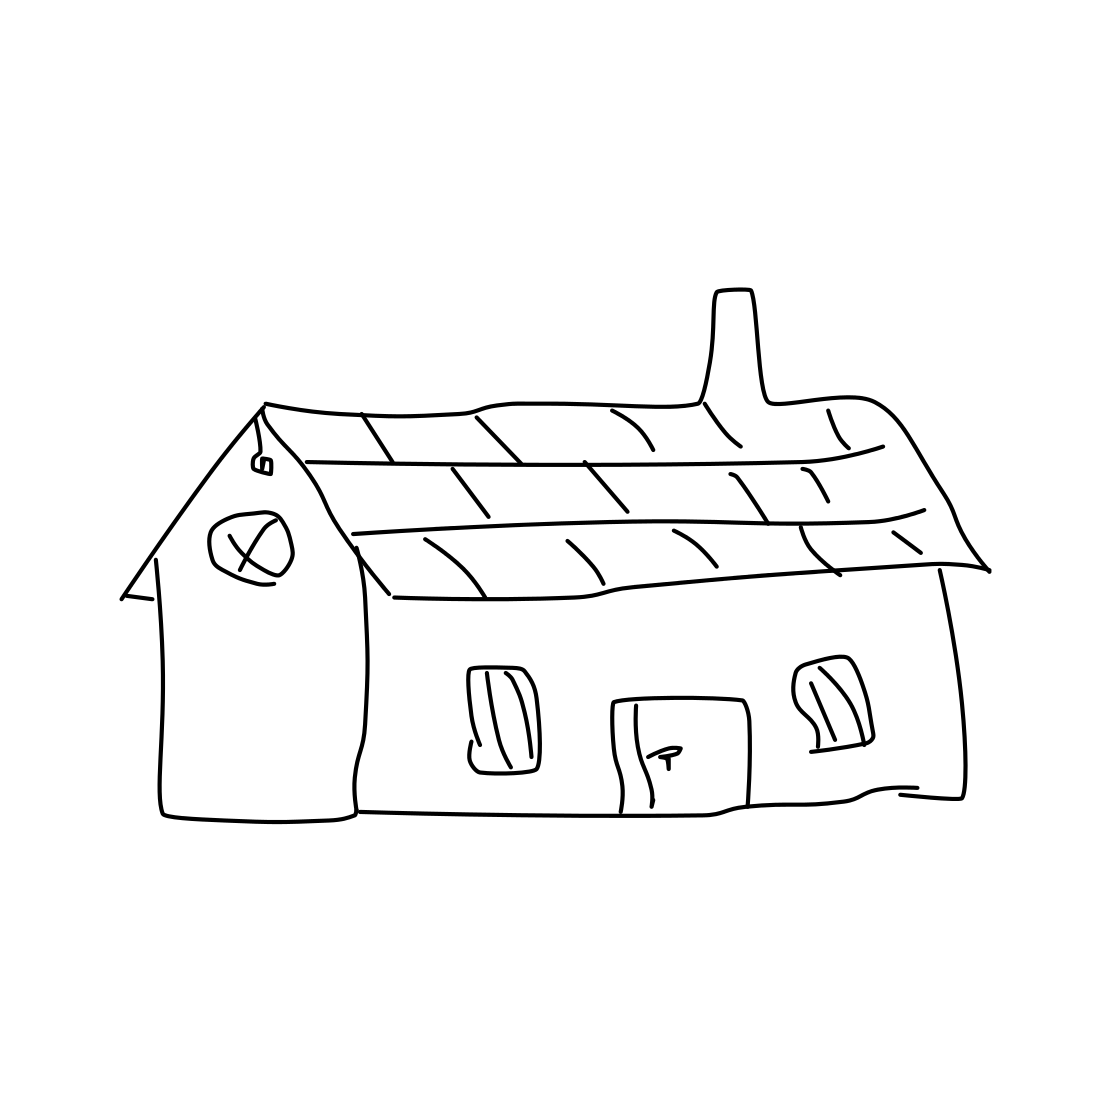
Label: house